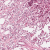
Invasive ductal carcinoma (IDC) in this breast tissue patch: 1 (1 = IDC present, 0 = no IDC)